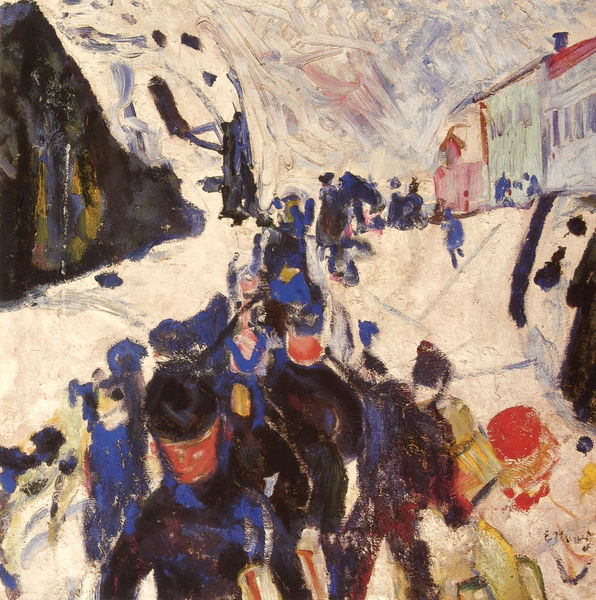
Titel: Arbeiter im Schnee
Künstler: Edvard Munch
Standort: Oslo
Institution: Munch-Museet
Schlagwörter: blau, dunkel, felsen, gemälde, gruppe, himmel, mann, weiß, dreieck, grün, kirchner, landschaft, menschen, stadt, bewegung, bunt, hell, hut, hüte, männer, schwarz, strasse, dach, haus, rot, schnee, weg, expressionismus, malerei, symbolismus, mützen, öl, häuser, gehen, pastos, schnell, italien, abstrakt, berge, fels, gebirge, zug, dorf, dächer, allee, winter, soldaten, abstrahiert, alpen, munch, polizisten, norwegen, schlange, volk, alle, umzug, winterlandschaft, parade, festzug, flüchtig, aufmarsch, anonym, gewirr, annonymität, mann weiss, maße horde